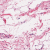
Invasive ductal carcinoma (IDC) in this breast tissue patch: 0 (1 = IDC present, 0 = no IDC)